Question: First I should say that I already tried <URL> to solve the problem. Unfortunately, even after configuring my environment with the ORMLite library ormlite-android-4.48 and ormlite-core-4.48, whenever I try to run the android application it still shows me a list of about 100 instances where a method cannot be resolved. Each of these instances is whenever I am requesting a method that ORMLite is supposed to handle. The only other thing I can think of is that using Lombok could be screwing things up? Here is a screenshot of the piece of code. The getters with red show up 98 more times in other places.
Really the question is, why can IntelliJ not find the method? It might be something incredibly obvious but for the life of me I can't figure it out.
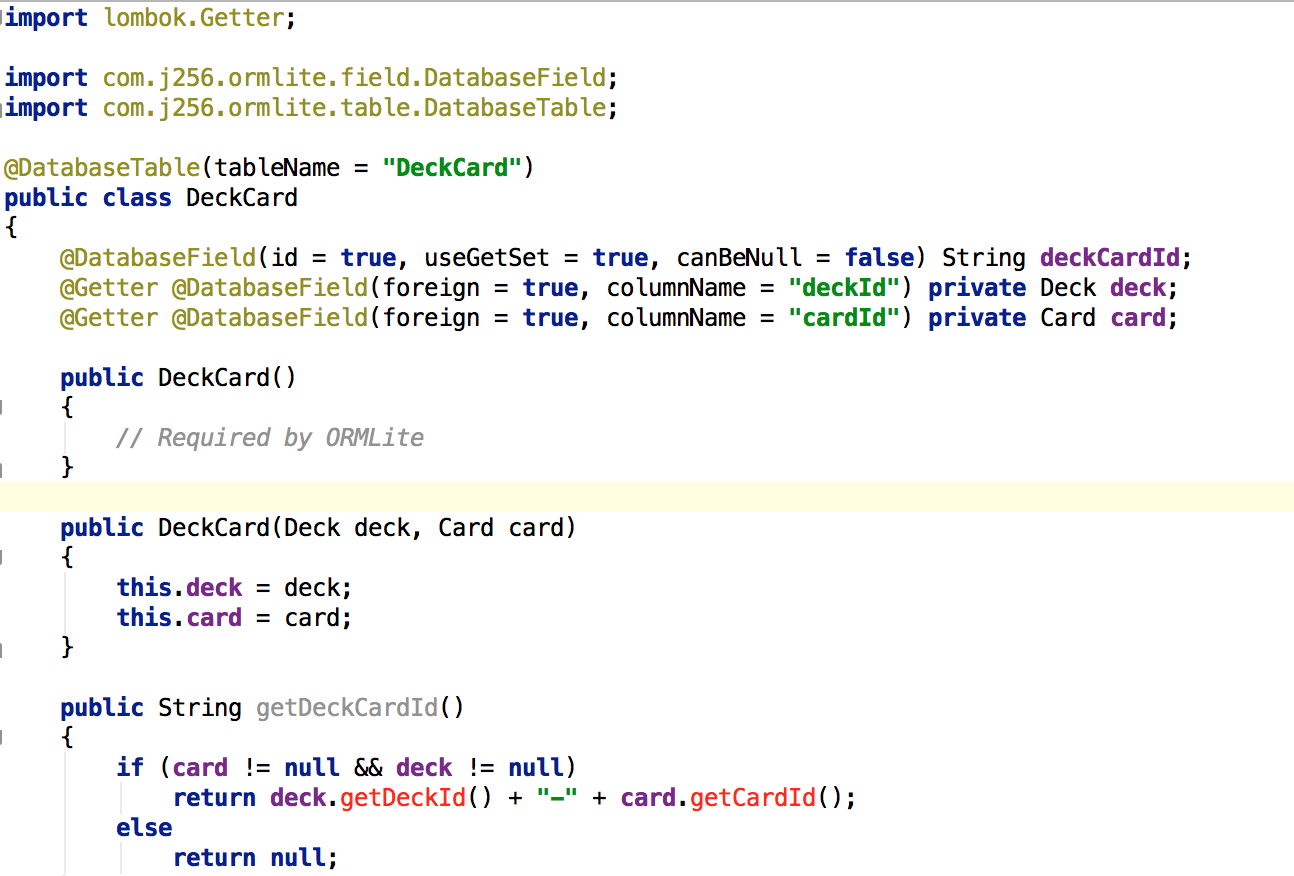
Answer: (may or mayn't help, but too long for a comment)
> Each of these instances is whenever I am requesting a method that ORMLite is supposed to handle.
It looks more like your problem are methods Lombok should generate, but doesn't. Try this
'''
import lombok.Getter;
public class FancyClass {
@Getter private int x;
void q() {
return getX();
}
}
'''
If it doesn't compile, then your problem is purely Lombok-related. Google out how to install it properly on IntelliJ / Mac.